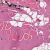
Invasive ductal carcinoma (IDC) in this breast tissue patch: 0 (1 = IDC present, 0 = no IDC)